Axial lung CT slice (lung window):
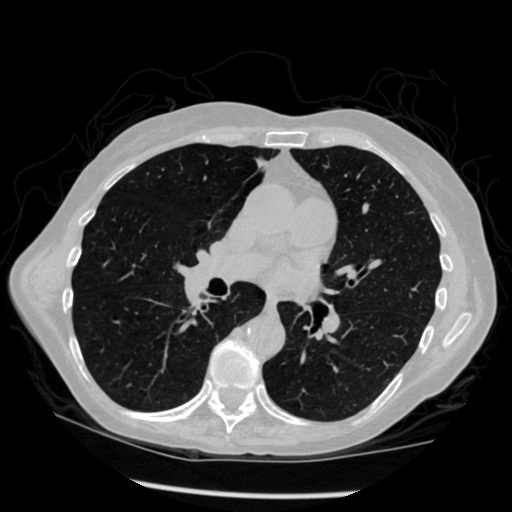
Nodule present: no